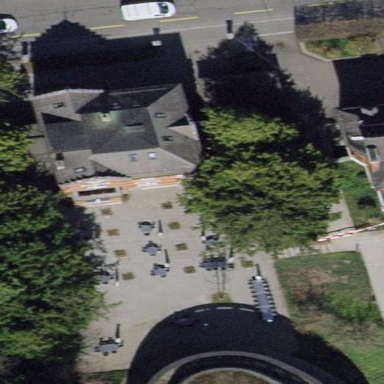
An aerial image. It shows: Building with tile roof.